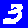
Digit: 3